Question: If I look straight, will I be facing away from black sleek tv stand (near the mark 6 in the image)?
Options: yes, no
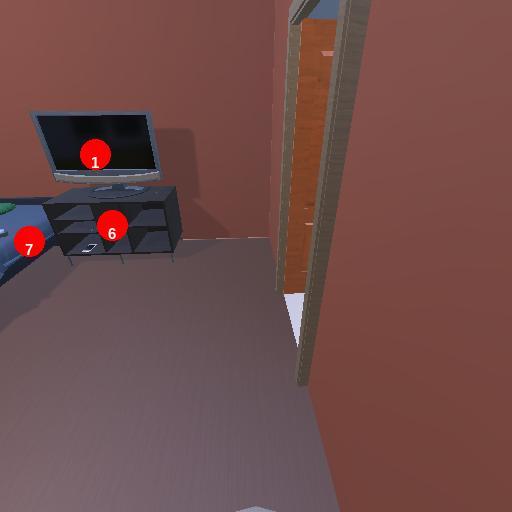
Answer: yes